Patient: sex F, age 68
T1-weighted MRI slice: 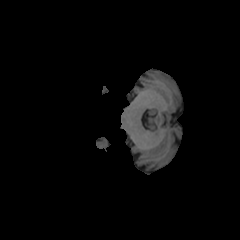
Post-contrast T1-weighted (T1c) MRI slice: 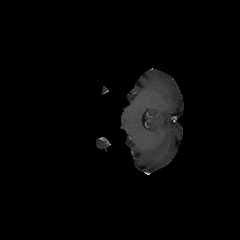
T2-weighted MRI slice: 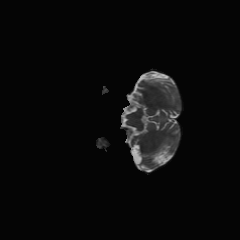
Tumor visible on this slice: no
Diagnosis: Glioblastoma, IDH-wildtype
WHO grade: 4